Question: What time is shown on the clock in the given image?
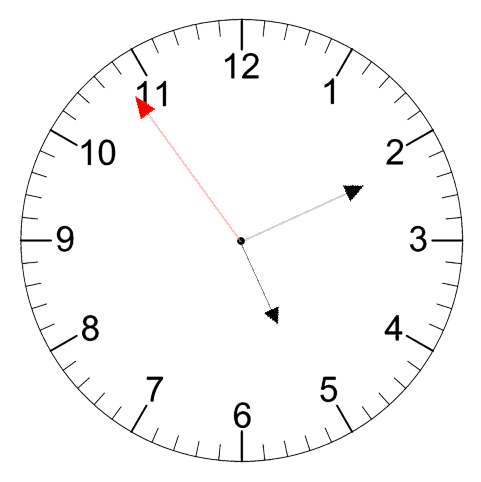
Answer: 05:10:54